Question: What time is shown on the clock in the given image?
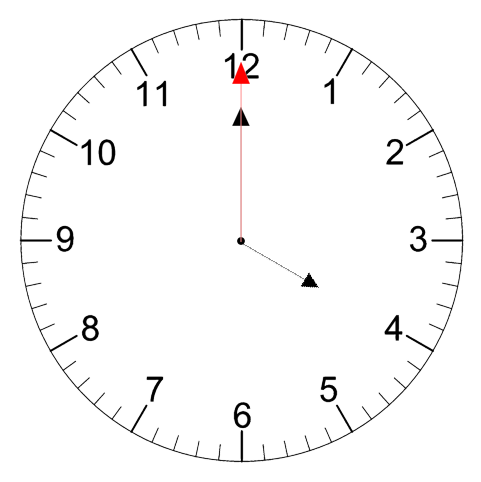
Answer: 04:00:00